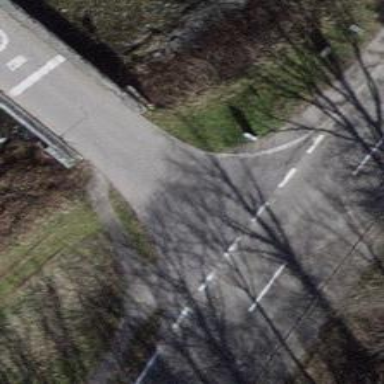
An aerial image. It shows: Residential road with asphalt surface and no sidewalks.